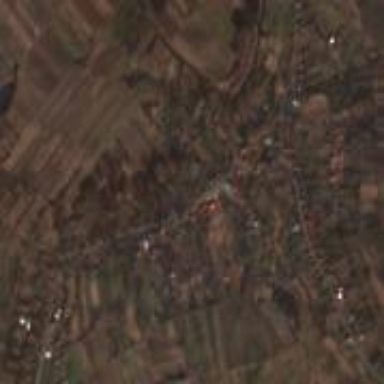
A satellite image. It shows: Residential area in village.